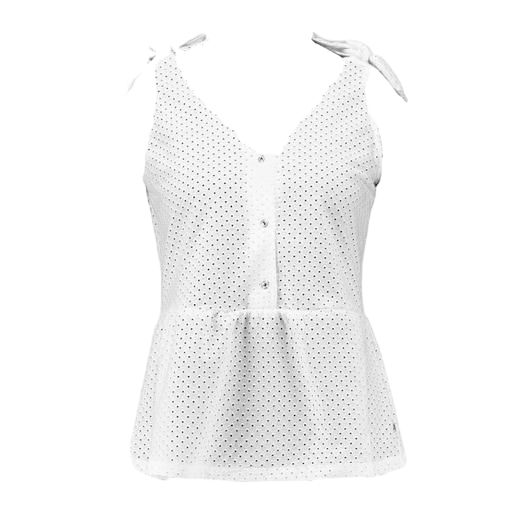
white sleeveless eyelet top, white dotted tank, white victoria sleeveless eyelet blouse, white background